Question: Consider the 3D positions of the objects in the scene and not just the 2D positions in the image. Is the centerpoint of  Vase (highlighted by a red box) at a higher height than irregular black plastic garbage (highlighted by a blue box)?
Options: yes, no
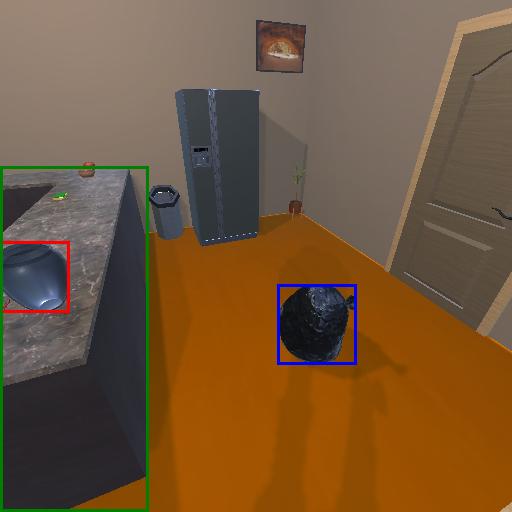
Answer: yes